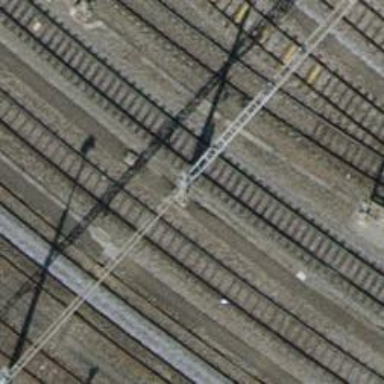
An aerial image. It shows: Railway yard with electrified contact lines.